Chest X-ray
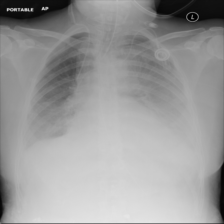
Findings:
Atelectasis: positive
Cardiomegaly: negative
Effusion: positive
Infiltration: positive
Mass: negative
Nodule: negative
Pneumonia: negative
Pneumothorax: negative
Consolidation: negative
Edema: negative
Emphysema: negative
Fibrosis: negative
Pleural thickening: negative
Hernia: negative